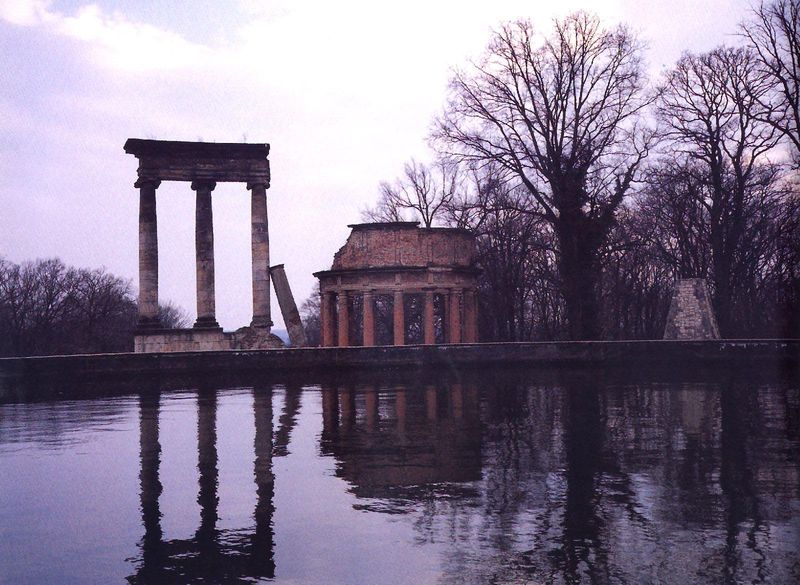
Titel: Das Wasserbecken auf dem Ruinenberg
Künstler: Georg Wenzeslaus von Knobelsdorff
Standort: Potsdam (EU - D - BB)
Schlagwörter: baum, himmel, wasser, weiß, wolken, bäume, see, teich, säulen, park, rot, architektur, spiegel, spiegelung, klassizismus, brunnen, rund, garten, wellen, herbst, winter, foto, fotografie, photographie, ruine, architrav, kapitell, photo, fries, sims, kaputt, ionisch, antik, griechisch, tempel, rundtempel, gespiegelt, dresden, fotographie, wasserbecken, römisch, kapitel, klassizistisch, triglyphen, rundbau, basin, säulken ionisch brunnen, basin wasser